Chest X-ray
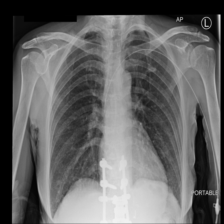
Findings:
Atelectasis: negative
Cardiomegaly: negative
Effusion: negative
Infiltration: negative
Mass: negative
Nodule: positive
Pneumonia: negative
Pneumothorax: negative
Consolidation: negative
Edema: negative
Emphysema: negative
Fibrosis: negative
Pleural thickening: negative
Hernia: negative